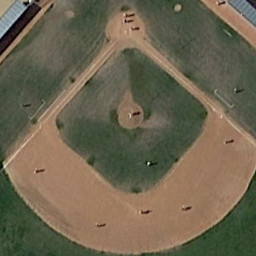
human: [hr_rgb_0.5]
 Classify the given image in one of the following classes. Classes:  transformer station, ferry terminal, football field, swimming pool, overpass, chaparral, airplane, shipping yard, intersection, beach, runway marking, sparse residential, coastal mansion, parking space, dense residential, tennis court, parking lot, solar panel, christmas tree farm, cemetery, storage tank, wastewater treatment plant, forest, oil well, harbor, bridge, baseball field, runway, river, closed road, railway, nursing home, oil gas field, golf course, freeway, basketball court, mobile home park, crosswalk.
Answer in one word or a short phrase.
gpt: baseball field